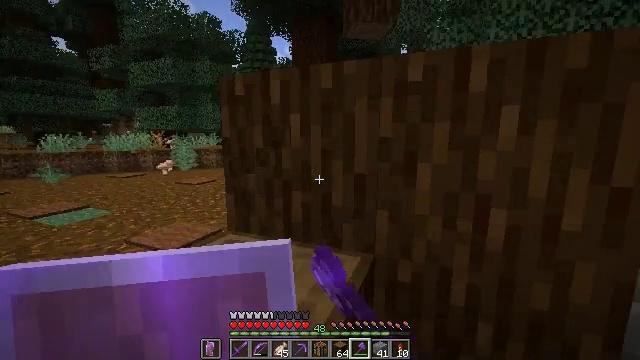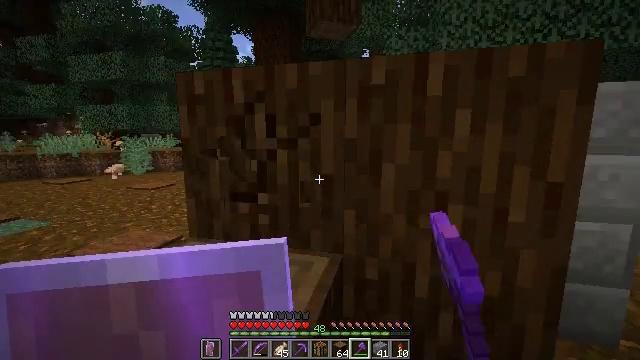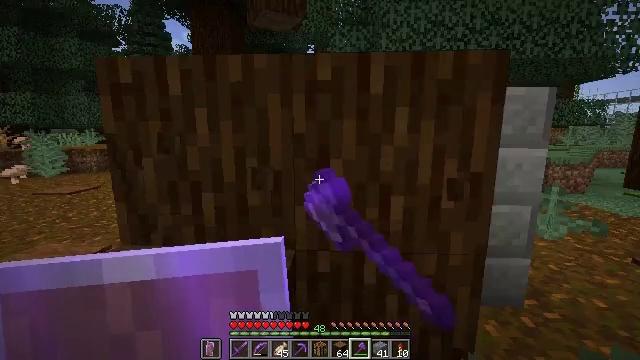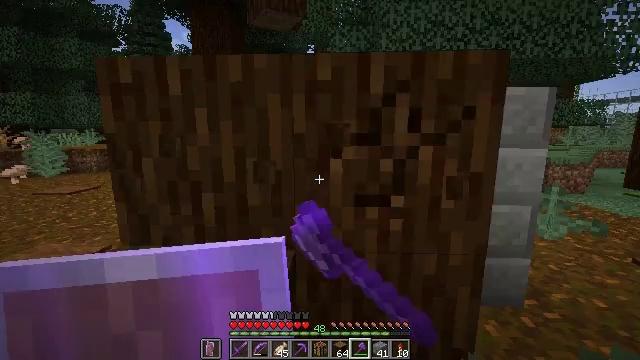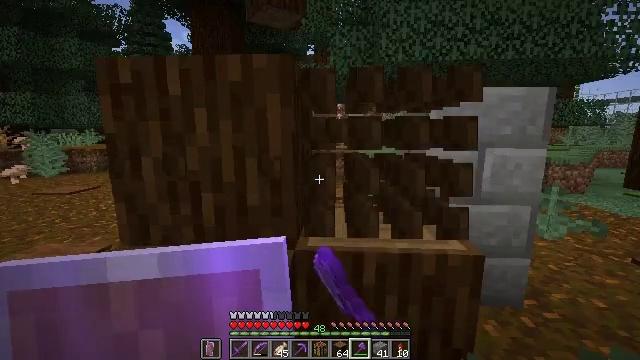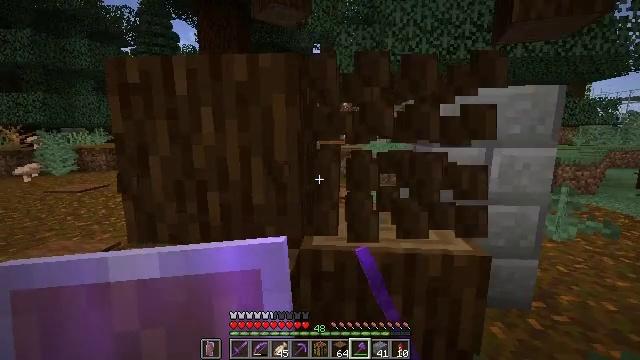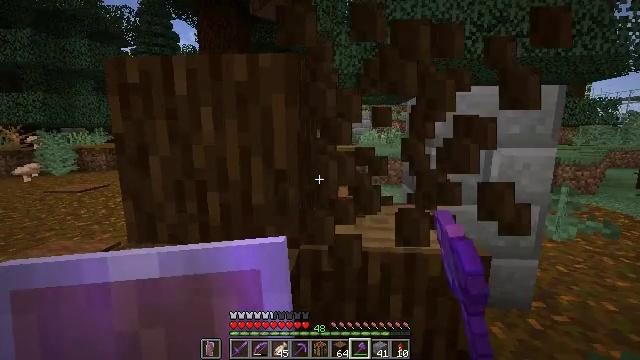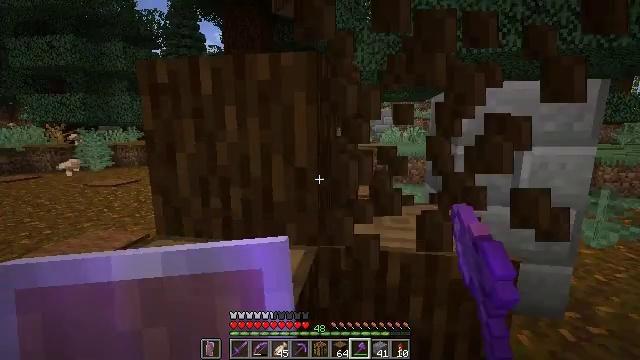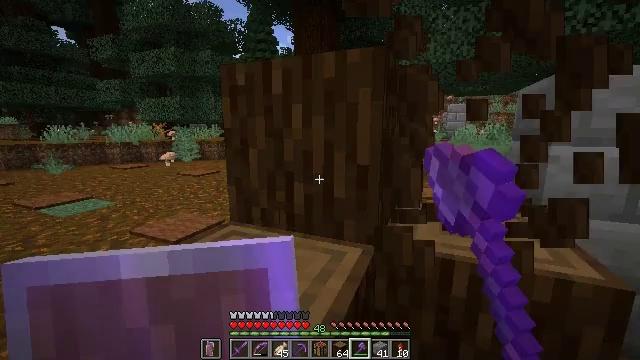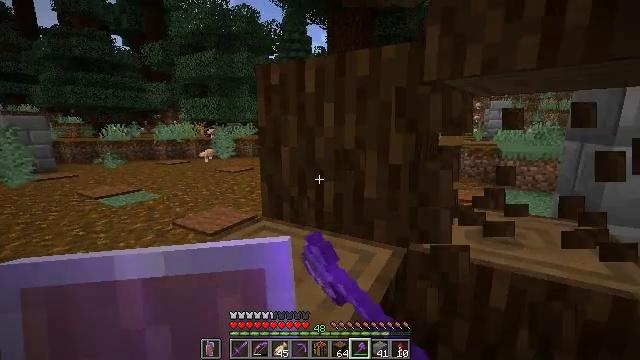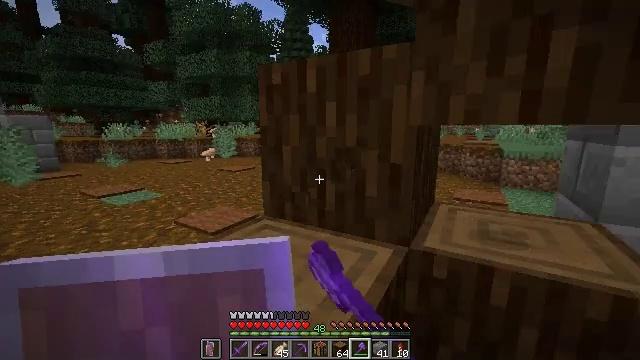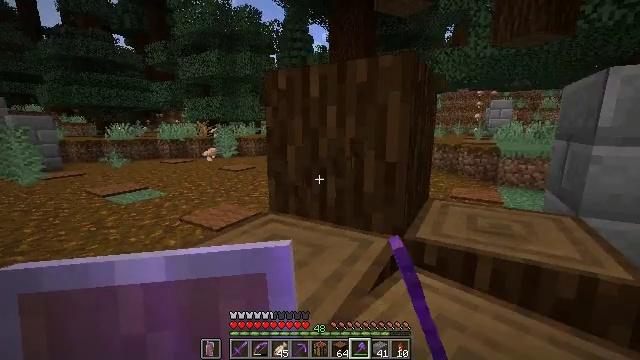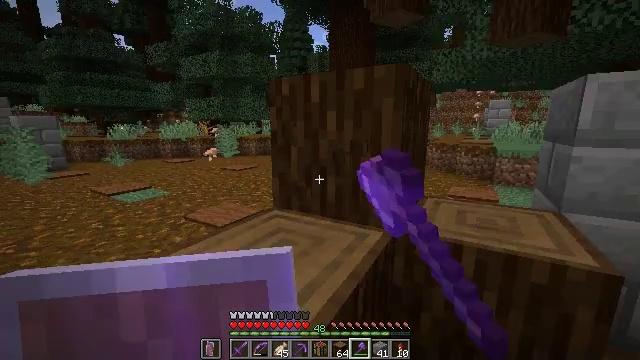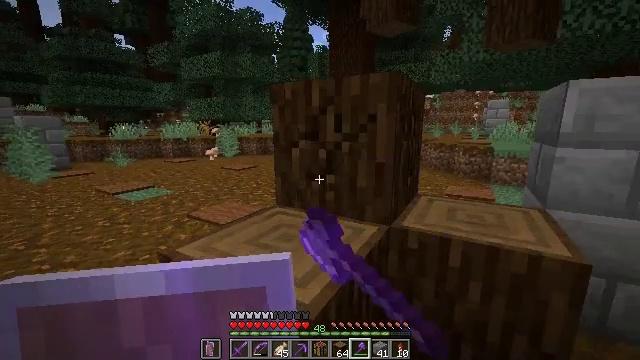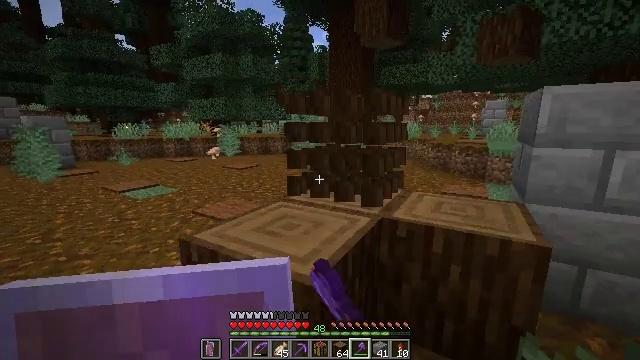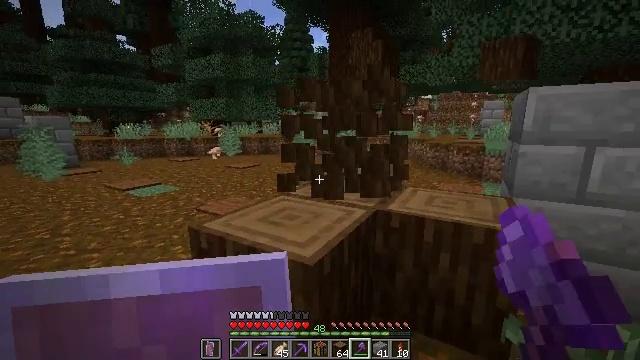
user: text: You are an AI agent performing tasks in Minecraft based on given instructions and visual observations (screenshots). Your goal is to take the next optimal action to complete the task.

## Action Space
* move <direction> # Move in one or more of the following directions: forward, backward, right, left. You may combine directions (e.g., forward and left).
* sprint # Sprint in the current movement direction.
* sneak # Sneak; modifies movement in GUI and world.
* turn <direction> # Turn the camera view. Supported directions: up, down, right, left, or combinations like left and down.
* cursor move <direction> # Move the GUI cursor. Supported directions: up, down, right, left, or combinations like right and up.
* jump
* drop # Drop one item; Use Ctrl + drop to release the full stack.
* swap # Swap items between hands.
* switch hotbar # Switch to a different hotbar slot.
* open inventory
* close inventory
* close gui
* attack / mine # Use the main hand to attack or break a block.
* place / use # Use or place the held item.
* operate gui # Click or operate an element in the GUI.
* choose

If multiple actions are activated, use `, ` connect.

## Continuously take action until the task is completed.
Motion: motion action
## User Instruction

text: Collect spruce log for building materials.
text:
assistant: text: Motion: turn right, attack / mine
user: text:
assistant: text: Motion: turn right, attack / mine
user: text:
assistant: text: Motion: attack / mine
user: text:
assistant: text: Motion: attack / mine
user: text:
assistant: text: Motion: turn left, attack / mine
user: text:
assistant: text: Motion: attack / mine
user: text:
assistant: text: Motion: turn left, attack / mine
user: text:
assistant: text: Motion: turn left, attack / mine
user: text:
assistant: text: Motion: turn left, attack / mine
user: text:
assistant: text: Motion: move back, attack / mine
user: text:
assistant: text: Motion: move back, attack / mine
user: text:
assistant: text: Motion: move back, attack / mine
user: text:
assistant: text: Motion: move back, attack / mine
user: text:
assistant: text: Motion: attack / mine
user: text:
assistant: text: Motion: attack / mine
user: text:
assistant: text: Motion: turn down, attack / mine
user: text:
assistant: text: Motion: attack / mine
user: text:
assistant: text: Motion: turn left and down, attack / mine
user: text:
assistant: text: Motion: turn left and down, attack / mine
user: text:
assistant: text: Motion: attack / mine
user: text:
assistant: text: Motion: attack / mine
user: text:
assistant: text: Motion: attack / mine
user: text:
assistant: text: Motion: move forward, turn right and down, attack / mine
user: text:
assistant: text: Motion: move forward, turn right and down, attack / mine
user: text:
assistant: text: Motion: move forward, turn right, attack / mine
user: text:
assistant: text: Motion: move forward, attack / mine
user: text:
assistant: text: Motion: attack / mine
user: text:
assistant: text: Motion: attack / mine
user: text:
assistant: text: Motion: attack / mine
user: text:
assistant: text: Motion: turn right, attack / mine